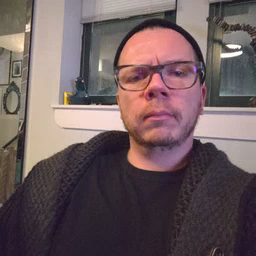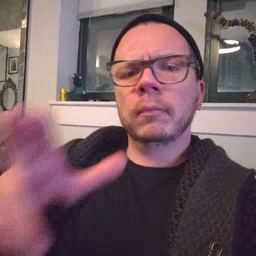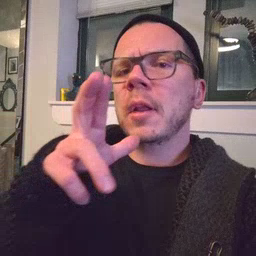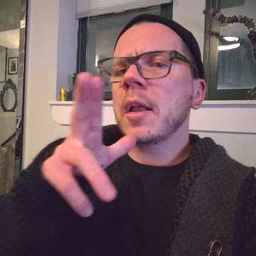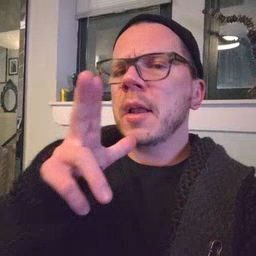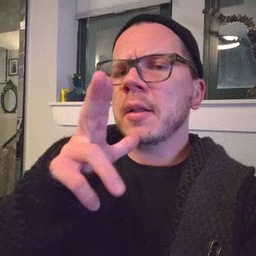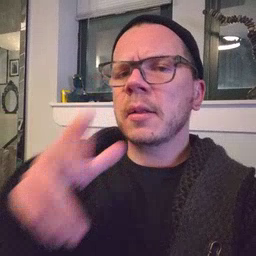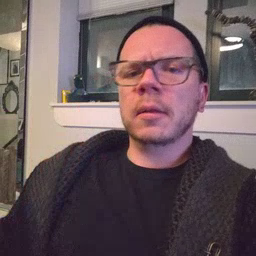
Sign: hen